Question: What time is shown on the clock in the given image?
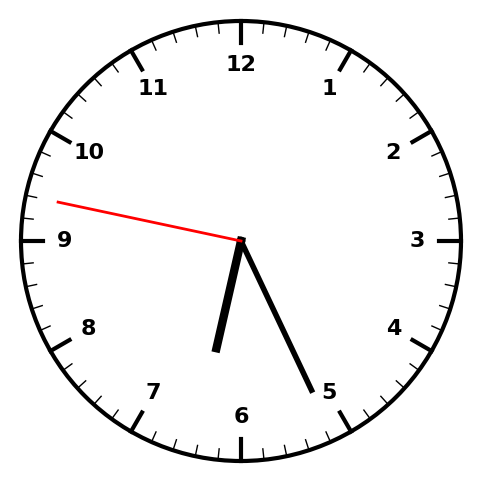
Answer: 06:25:47